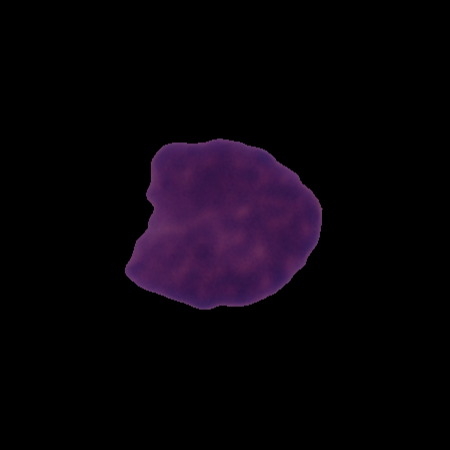
Label: healthy